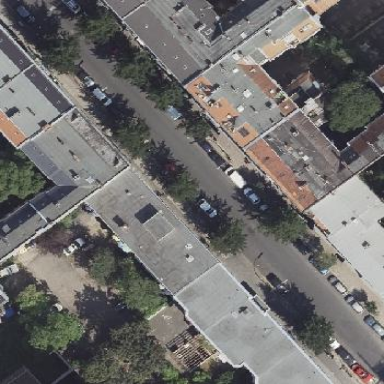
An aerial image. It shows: Parking lane area.